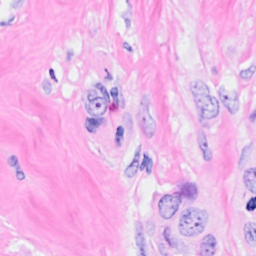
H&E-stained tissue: Breast